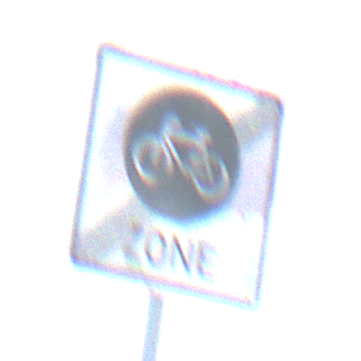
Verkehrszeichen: EndeFahrradzone
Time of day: SunriseSunset
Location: Outdoor (Nature)
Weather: PartlyCloudy
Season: NotSpecified
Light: Natural